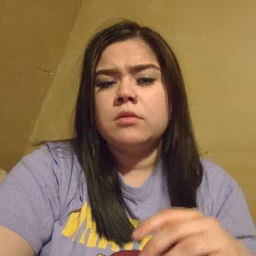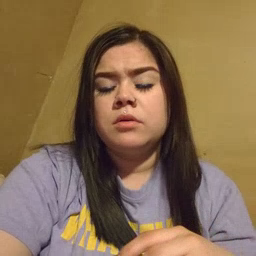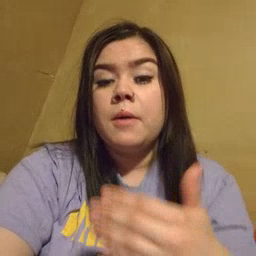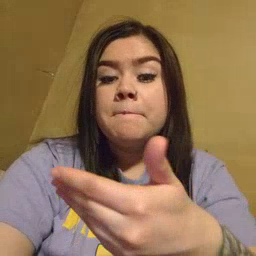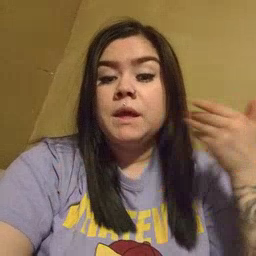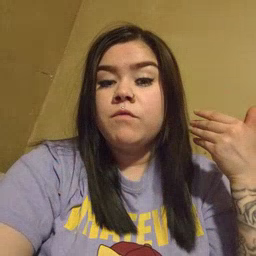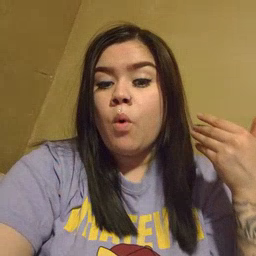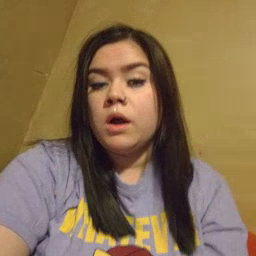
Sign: before